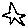
Label: star